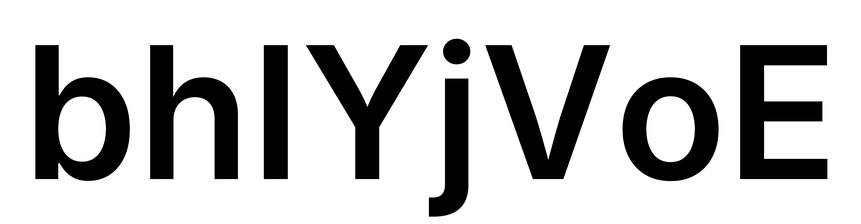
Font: Inter_SemiBold